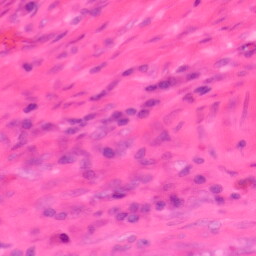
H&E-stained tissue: Colon